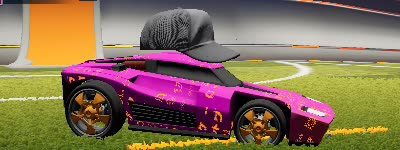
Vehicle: breakout